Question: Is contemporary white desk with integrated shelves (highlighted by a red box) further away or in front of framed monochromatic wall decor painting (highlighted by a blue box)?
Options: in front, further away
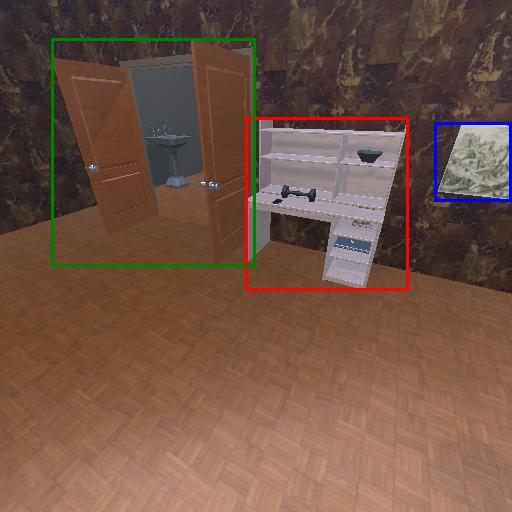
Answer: in front